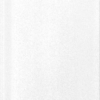
Label: dusty